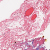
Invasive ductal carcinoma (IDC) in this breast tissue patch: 0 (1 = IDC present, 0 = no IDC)